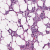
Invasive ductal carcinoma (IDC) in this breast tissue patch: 1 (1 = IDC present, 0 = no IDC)